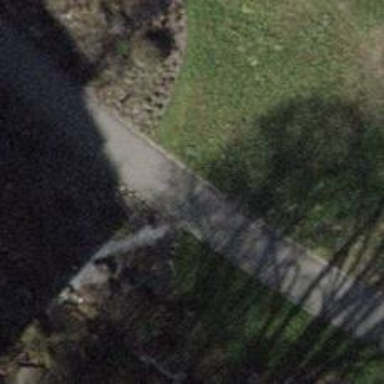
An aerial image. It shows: Footway with asphalt surface. The tracktype is grade1.